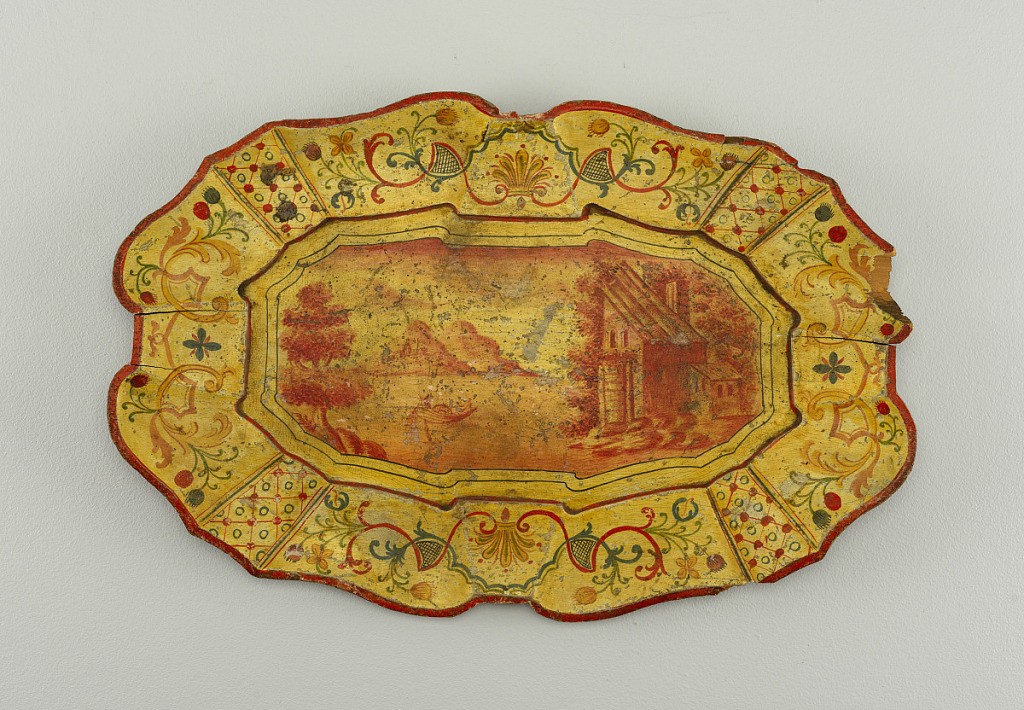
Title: Tray
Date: early 19th century
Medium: wood, carved and painted
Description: Flat bottom; slightly raised, concave marly; shaped contour; cream field, decorated in red and blue with geometric and floral motifs.